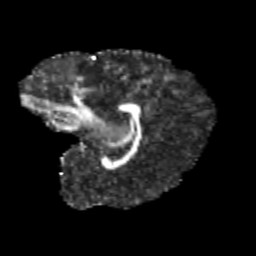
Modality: FA
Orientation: sagittal
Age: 10
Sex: female
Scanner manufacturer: siemens
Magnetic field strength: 3 T
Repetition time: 3.8 s
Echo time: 0.07 s